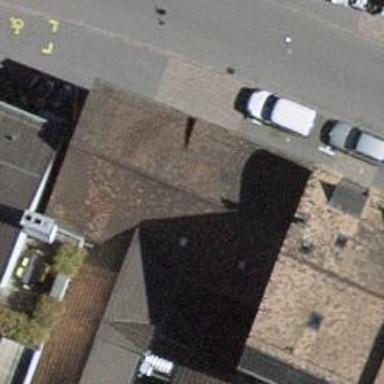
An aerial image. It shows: Restaurant.